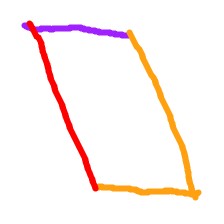
Shape: parallelogram